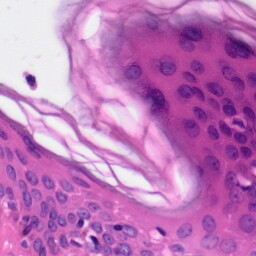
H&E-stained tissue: Skin